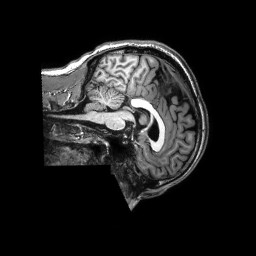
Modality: T1w
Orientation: sagittal
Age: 28
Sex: male
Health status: healthy
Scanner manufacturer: philips
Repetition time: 0.009 s
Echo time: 0.004 s